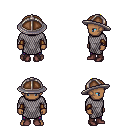
a pixel art fantasy rpg character, male body template, human, dark skin, chain mail, magenta pants, gold short mohawk hairstyle, chain helm, leather bracers, maroon shoes, four views (front, back, left, right), 2x2 character sprite sheet, small pixel art, hard edges, no anti-aliasing